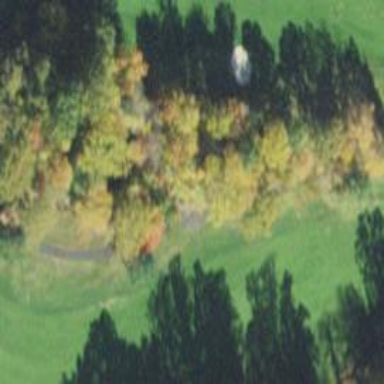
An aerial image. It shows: Grassy area designated as golf fairway.